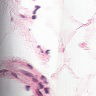
Metastatic tissue present: no